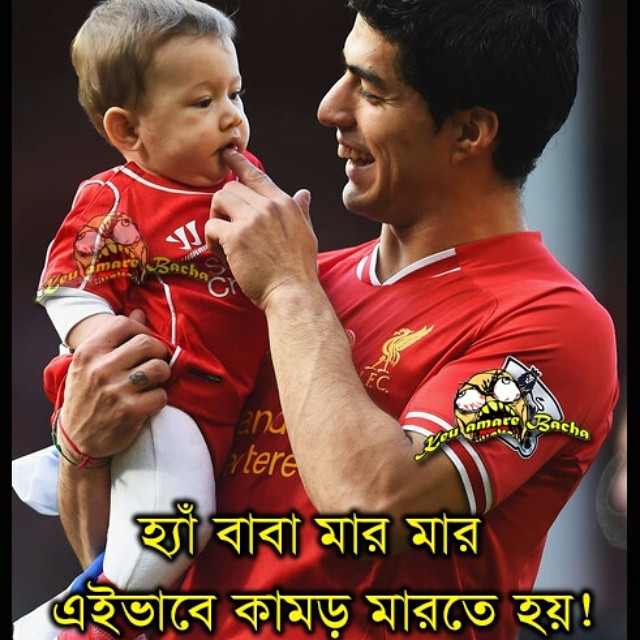
Caption: হ্যা বাবা মার মার  এইভাবে কামড় মারতে হয় !
Label: non-hate